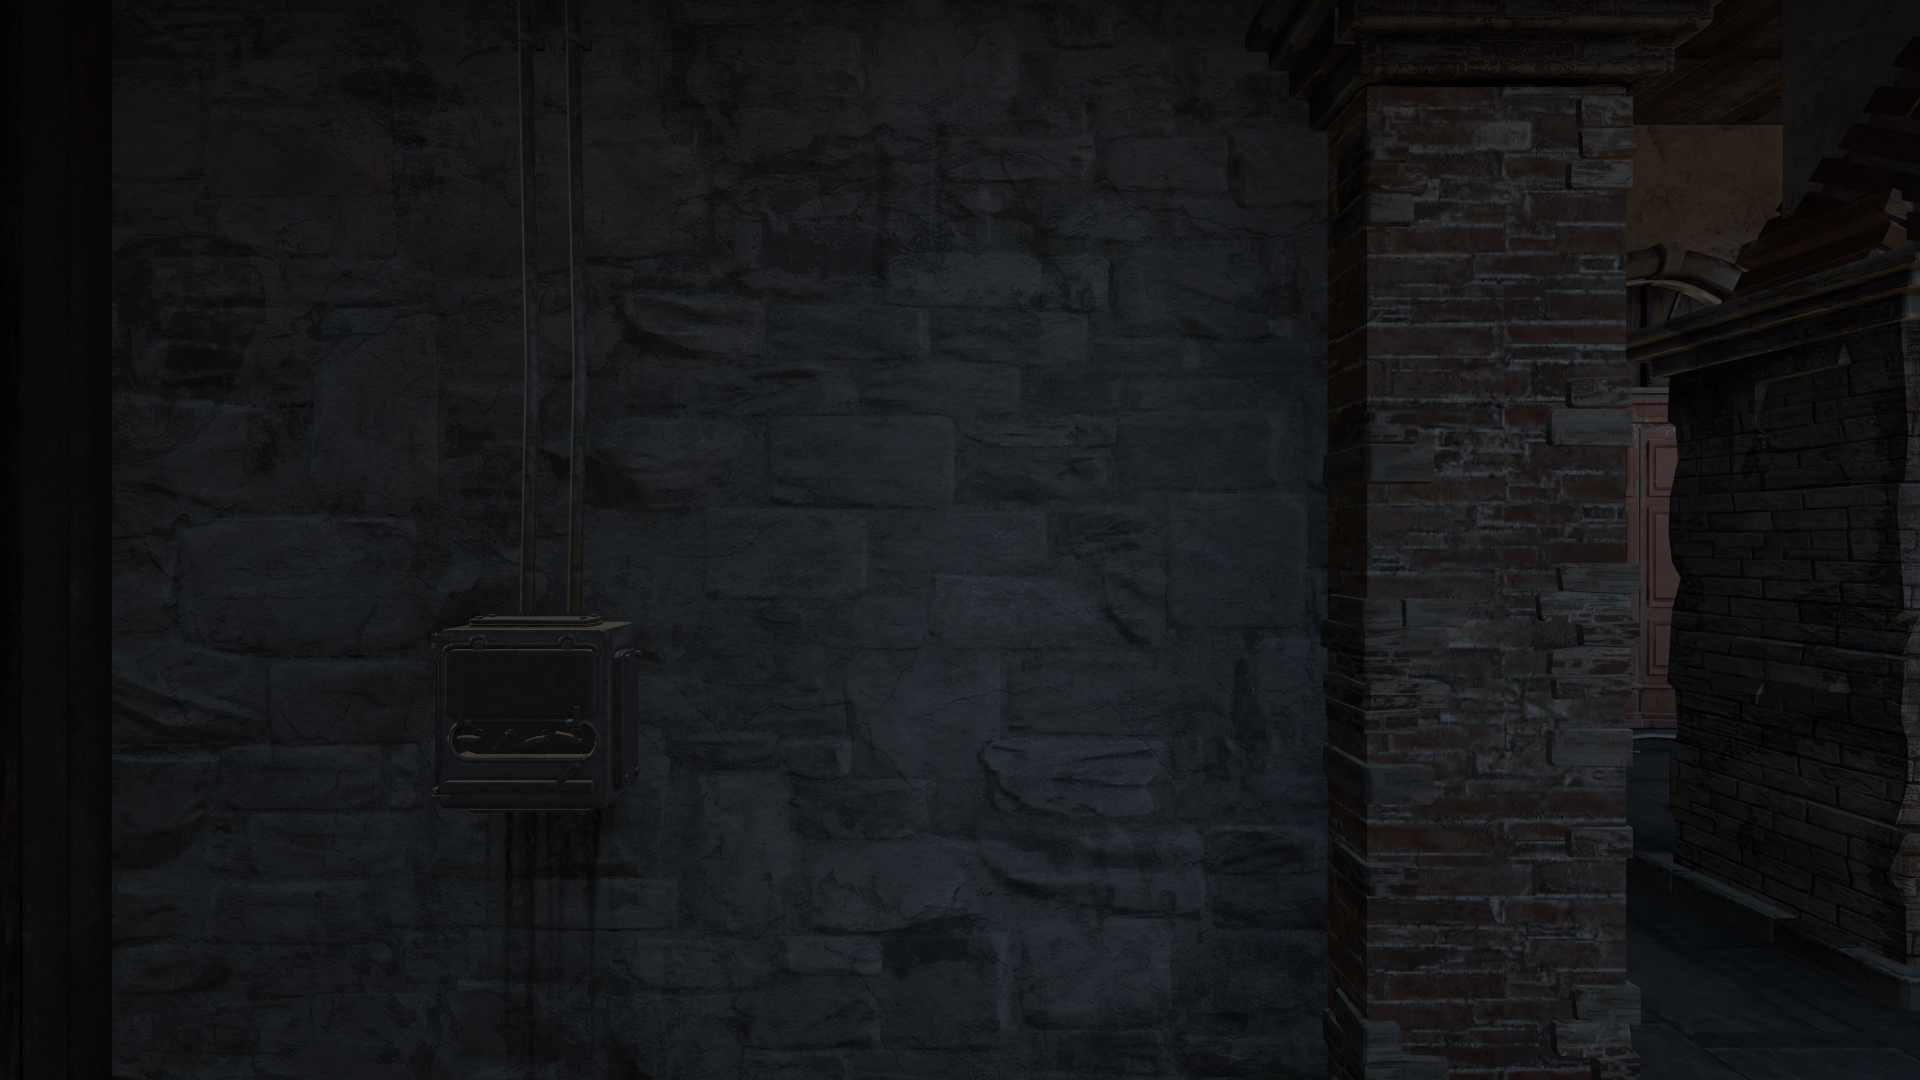
Map: de_inferno